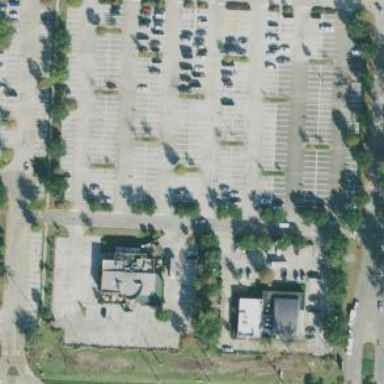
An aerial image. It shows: Parking area.